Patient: sex F, age 56
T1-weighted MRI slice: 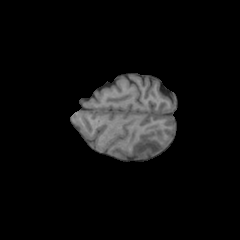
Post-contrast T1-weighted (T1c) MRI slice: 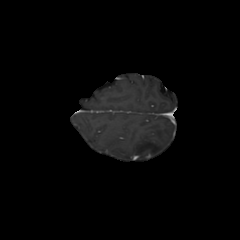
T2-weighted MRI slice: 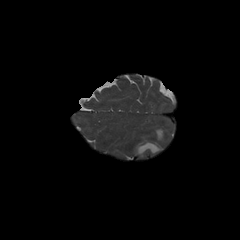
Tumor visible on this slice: yes
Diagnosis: Glioblastoma, IDH-wildtype
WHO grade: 4